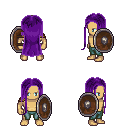
a pixel art fantasy rpg character, male body template, human, tanned skin, leather shoulder armor, teal pants, purple extra-long hairstyle, bracelets, shield, four views (front, back, left, right), 2x2 character sprite sheet, small pixel art, hard edges, no anti-aliasing